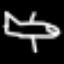
Label: airplane